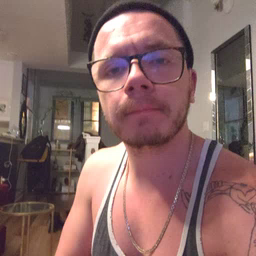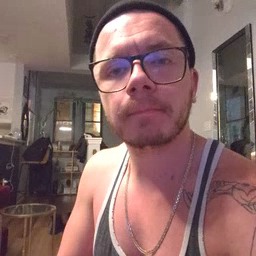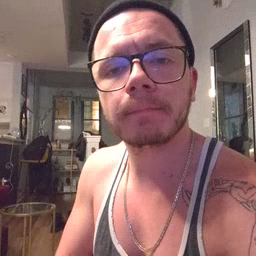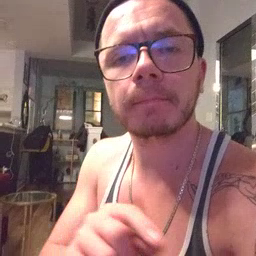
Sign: another